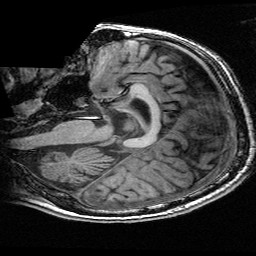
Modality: T1w
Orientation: sagittal
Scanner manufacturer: ge
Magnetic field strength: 3 T
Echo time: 0.00318 s